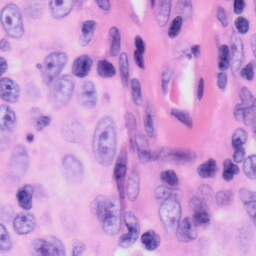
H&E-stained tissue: Skin